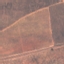
Land use / land cover class: PermanentCrop